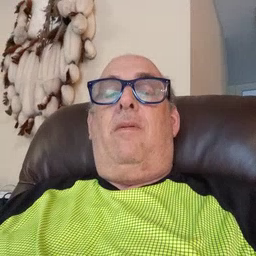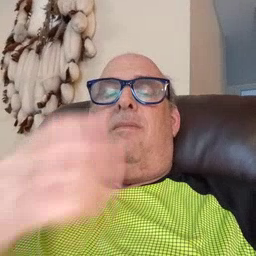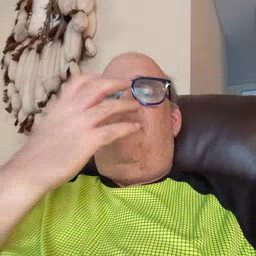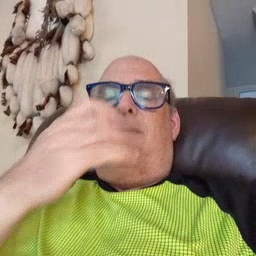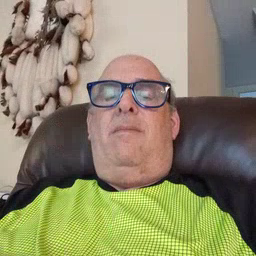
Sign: mad